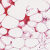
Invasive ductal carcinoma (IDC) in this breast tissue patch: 0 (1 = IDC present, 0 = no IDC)